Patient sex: M
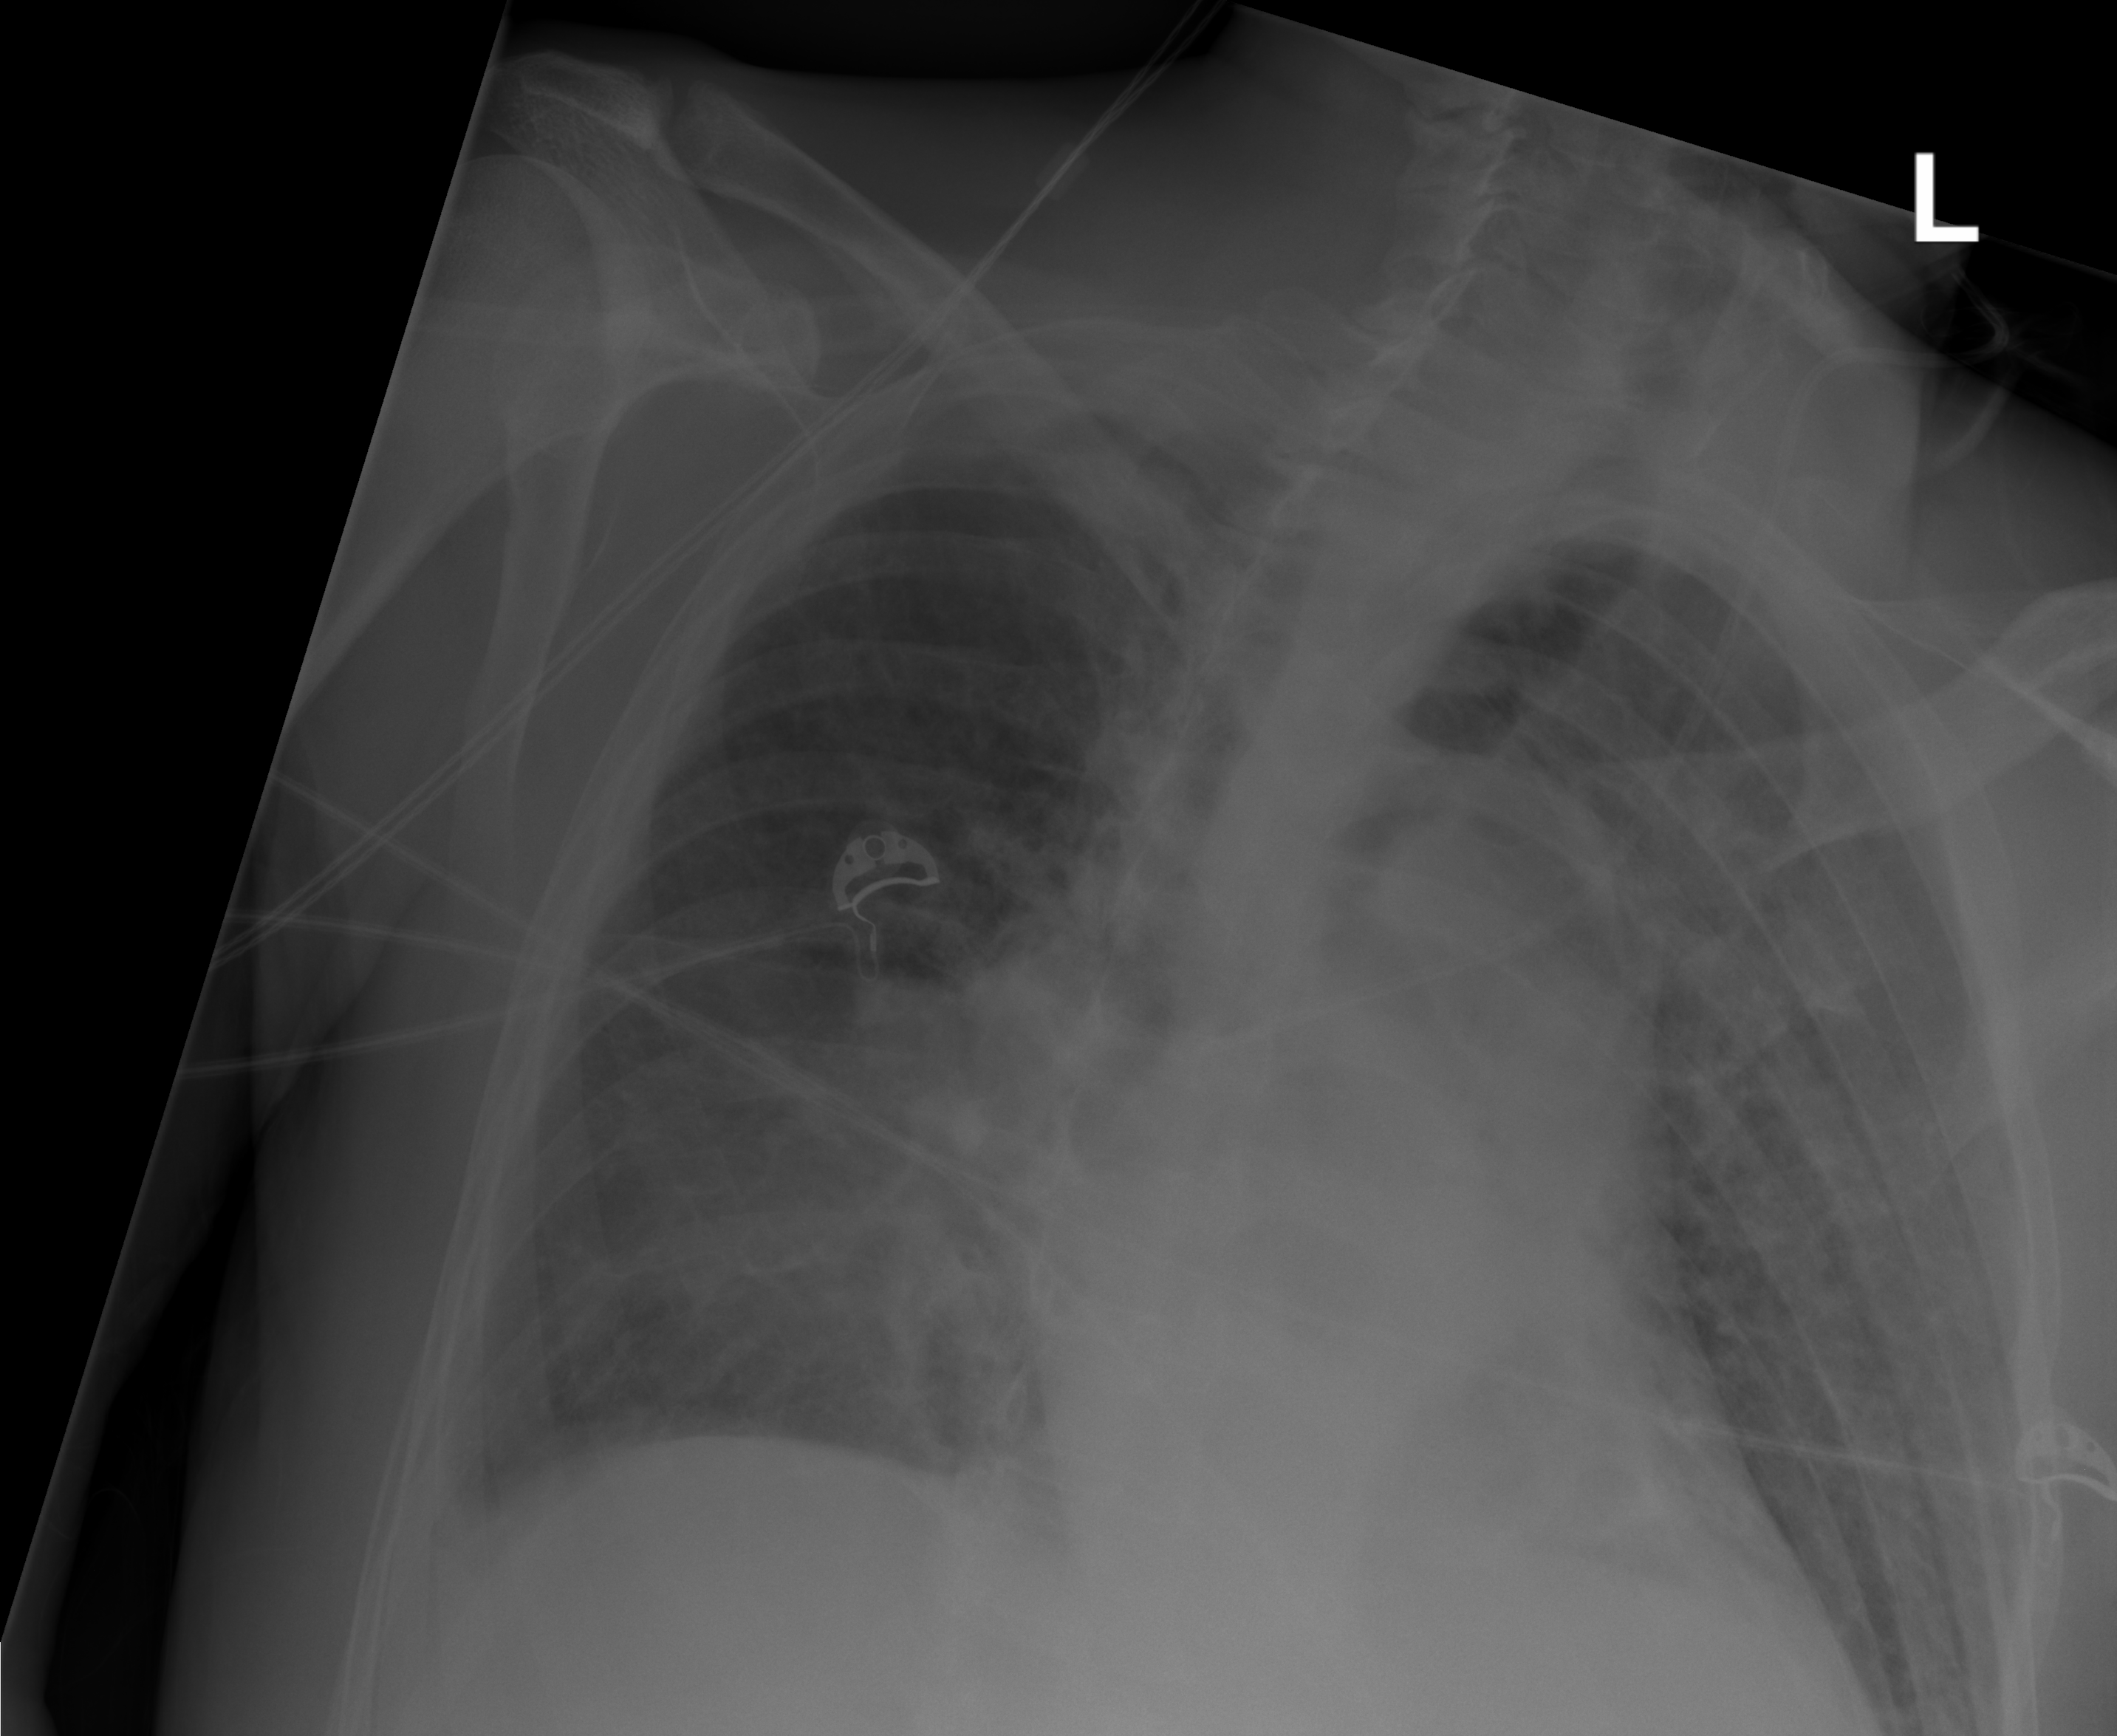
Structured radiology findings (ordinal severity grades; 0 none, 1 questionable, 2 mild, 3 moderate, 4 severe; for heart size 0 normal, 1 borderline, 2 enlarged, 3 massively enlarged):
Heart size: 0
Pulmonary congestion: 2
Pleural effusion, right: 1
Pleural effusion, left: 2
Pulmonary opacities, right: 1
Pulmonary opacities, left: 0
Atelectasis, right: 2
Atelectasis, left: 2